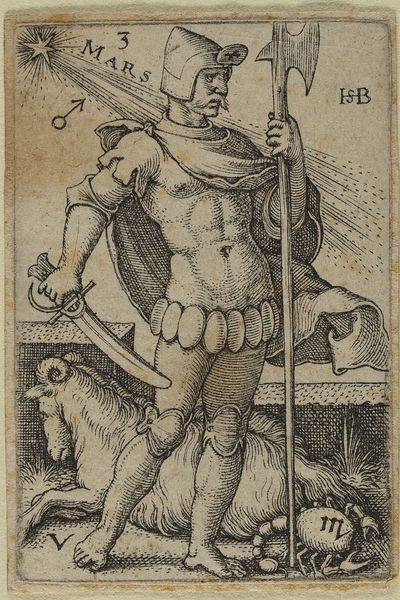
Titel: Mars aus der Folge der sieben Planeten
Künstler: Hans Sebald Beham
Standort: Hamburg
Institution: Museum für Kunst und Gewerbe Hamburg
Schlagwörter: kopf, symbol, schnurrbart, geschichte, stehen, renaissance, füße, papier, grafik, graphik, lanze, fotografie, photographie, buch, kreuz, stern, druckgraphik, sterne, druckgrafik, stich, schwert, helm, ritter, rüstung, speer, kupferstich, mars, ziegenbock, ziege, krebs, widder, steinbock, personifikationen, astrologie, astronomie, sternschnuppe, attribute, skorpion, planeten, reproduktionen, m, druckerzeugnisse, ornamentstich, mupferstich